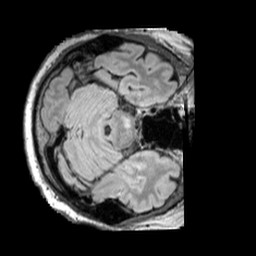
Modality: FLAIR
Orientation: axial
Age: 56
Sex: male
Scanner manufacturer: siemens
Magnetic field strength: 3 T
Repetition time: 5 s
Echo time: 0.387 s